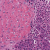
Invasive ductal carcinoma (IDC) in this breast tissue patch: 0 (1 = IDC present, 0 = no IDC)